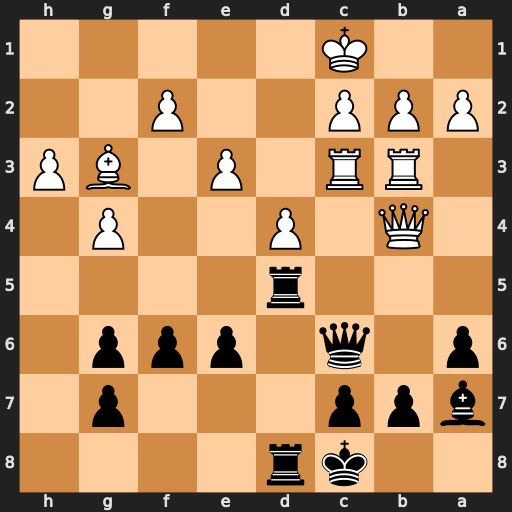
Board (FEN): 2kr4/bpp3p1/p1q1ppp1/3r4/1Q1P2P1/1RR1P1BP/PPP2P2/2K5
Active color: b
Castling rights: -
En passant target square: -
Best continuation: Bxd4 Qxd4 Rxd4 exd4 Qh1+